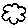
Label: cloud